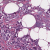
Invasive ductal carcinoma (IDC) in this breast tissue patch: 1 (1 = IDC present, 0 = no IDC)